Question: I am creating the database structure of an ecommerce with Mysql and INNODB engine.
: To create multiple addresses for the customers i have this tables

Am I doing it in the correct way? And how should I store the default address (in which table)?
: I have another table called "Suppliers", should i just connect it to addresses with a "supplier_address" table or is there a better way?
: What about the tables cities and countries? Should i add something or is that ok? Maybe a field "district" in another table beetween the two?
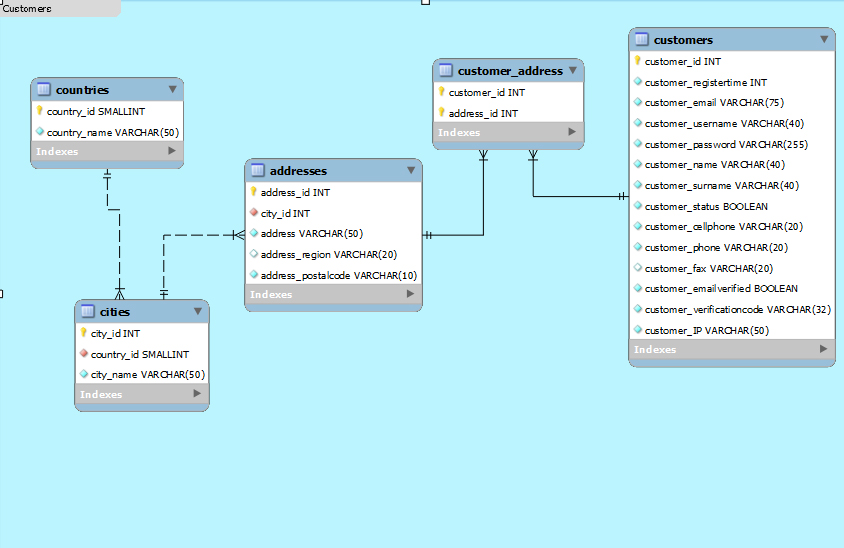
Answer: In my view you're making this far too complex. There's no need to make your address schema so over-normalized. Most systems I've seen that handle multiple customer addresses have a customer table like yours, and then have an address table, as follows:
'''
customer_id
address_ordinal (small number for each customer: 0,1,2,3 etc).
primary (boolean)
address_1
address_2
locality (city, village, etc)
province (state, etc)
postcode (zip, postcode etc)
country
'''
'customer_id' is a foreign key to the 'customer' table. The primary key is a composite of ('customer_id', 'address_ordinal'). The 'primary' column is 'true' if the address is the primary one.
Regarding your question about suppliers, you might want to create a common table called "contacts", and give both your customers and suppliers contact_ids.
If your system contains a reference table (perhaps something you purchase from a data supplier) containing (postcode, locality, province) rows, you can use that to help populate your address table. But you should avoid forcing your addresses to only contain hard-coded postcodes: those reference tables get out of date very fast.